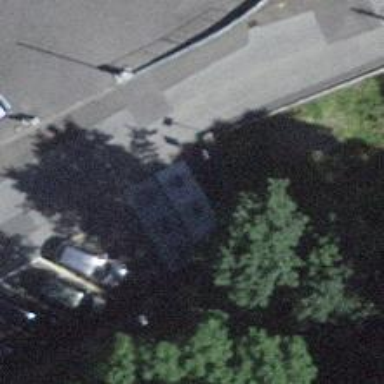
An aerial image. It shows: Recycling container at amenity designated for recycling.